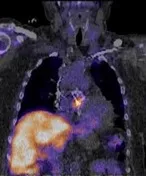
Tc-99m HMPAO WBC SPECT images of a
C. Cellulans
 aortic prosthetic valve endocarditis. Tc-99m HMPAO WBC SPECT: technetium-99 labelled hexamethylpropylene amine oxime white blood cell single photon emission computed tomography. Fusion coronal.
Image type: radiology (pet)